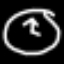
Label: clock